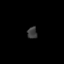
Tissue: skin
Cell type: Epithelial cells
Senescence score: 0.2268
Nuclear area (px): 114
Mean DAPI intensity: 59.43